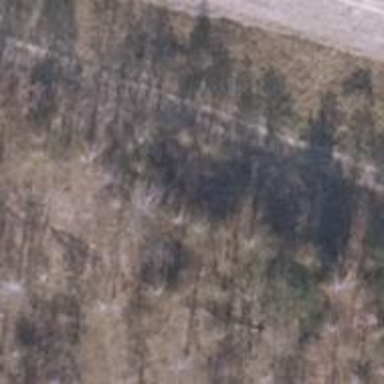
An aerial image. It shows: Dirt track road with grade 4 tracktype.